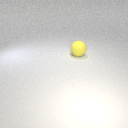
large yellow rubber sphere